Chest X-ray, PA view. Patient: 56 years old, sex F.
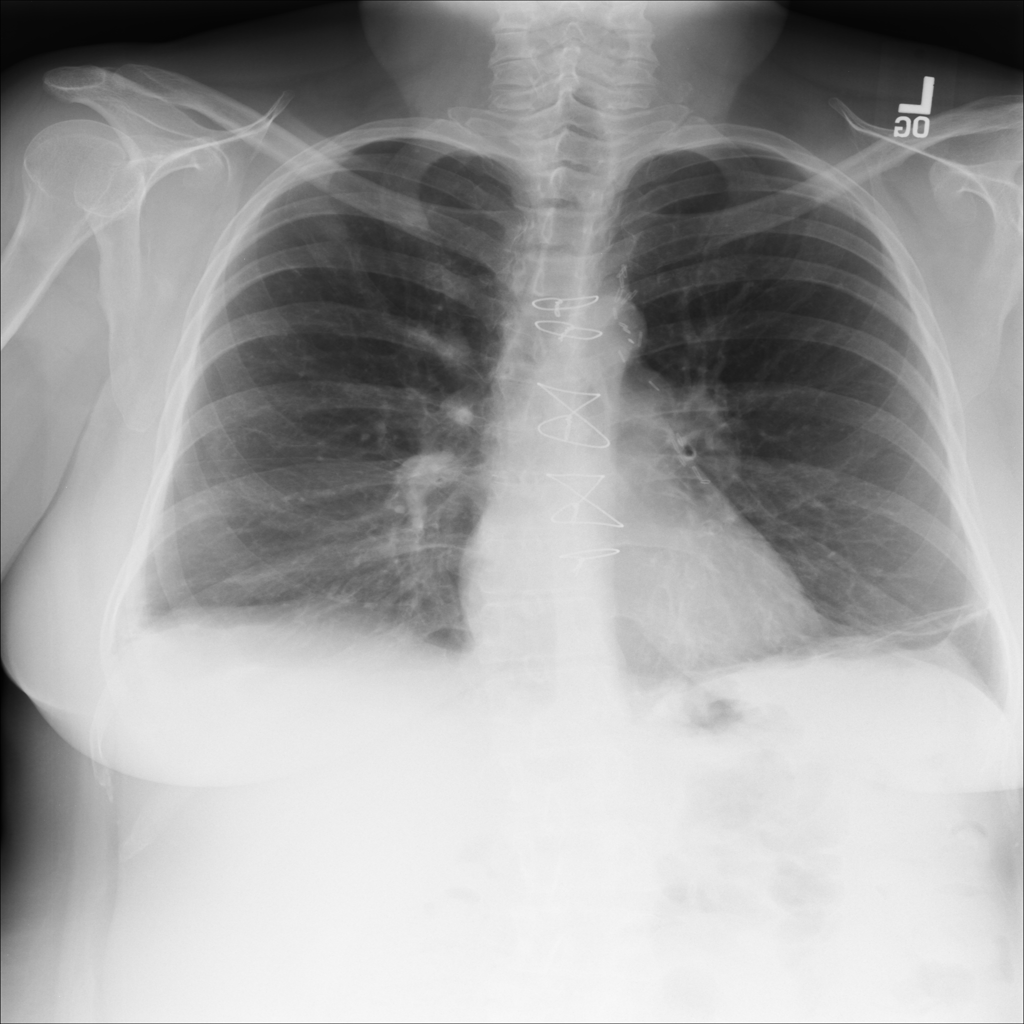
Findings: Atelectasis, Effusion, Infiltration